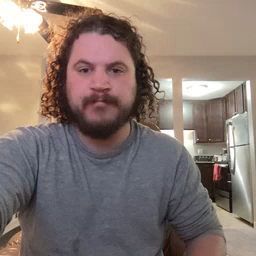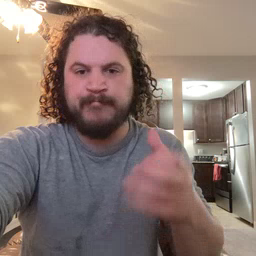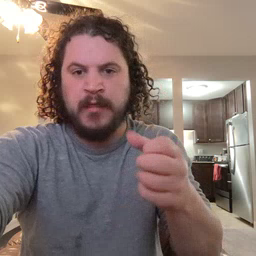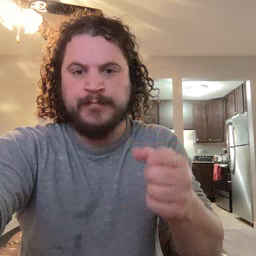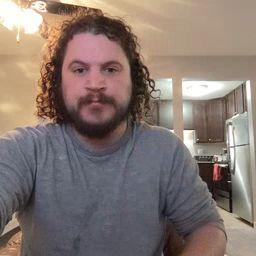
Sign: milk